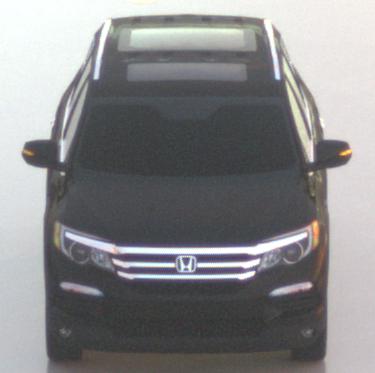
Make: Honda
Model: Pilot
Detailed model: 3
Model produced from: 2015
Model produced until: 2022
Doors: 5
Color: black
Road condition: wet road
Daytime: sunrise or sunset
Contrast: medium contrast